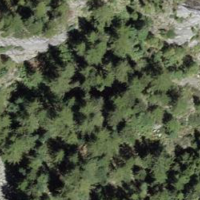
EUNIS habitat code: 43
Species observed at this site:
Grus grus